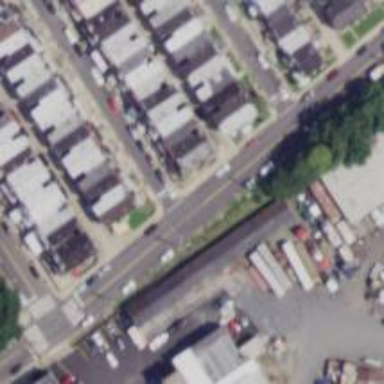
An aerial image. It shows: Alley classified as service road.